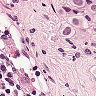
Metastatic tissue present: yes